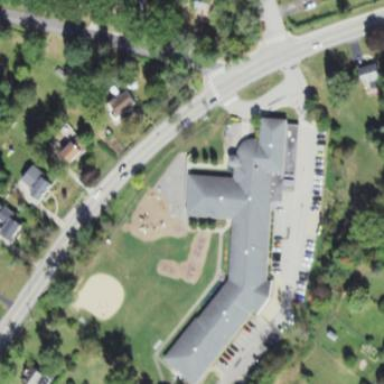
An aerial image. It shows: School building.